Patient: sex M, age 26
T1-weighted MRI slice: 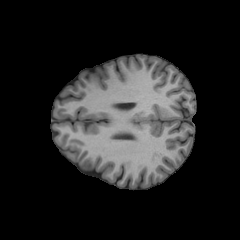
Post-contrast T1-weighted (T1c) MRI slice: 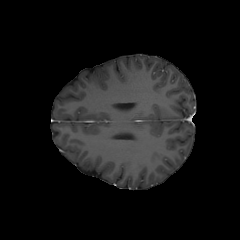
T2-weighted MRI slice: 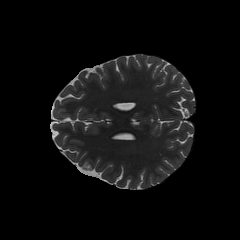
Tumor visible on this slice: no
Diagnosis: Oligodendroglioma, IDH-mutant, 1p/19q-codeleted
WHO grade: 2